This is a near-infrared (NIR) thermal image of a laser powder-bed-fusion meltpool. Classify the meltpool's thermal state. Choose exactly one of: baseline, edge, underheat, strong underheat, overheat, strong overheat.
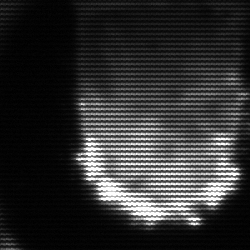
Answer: baseline